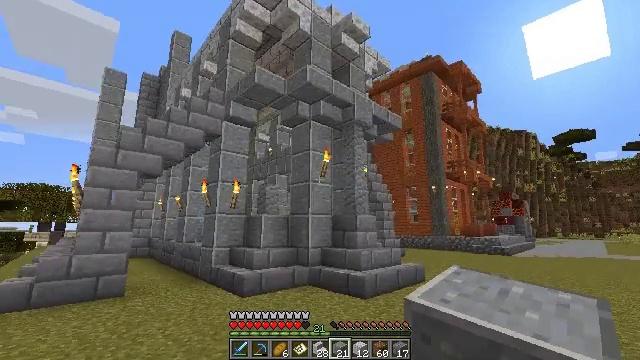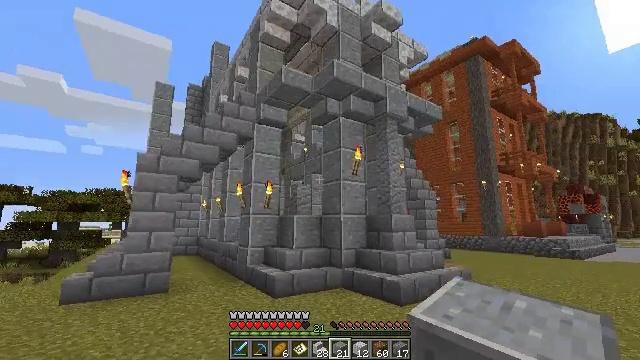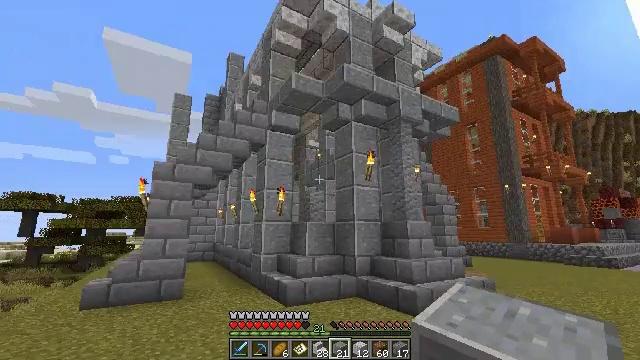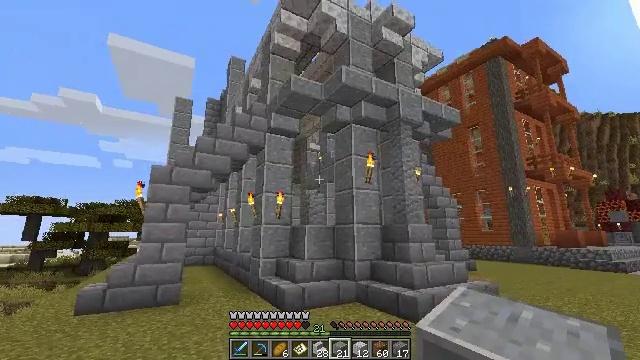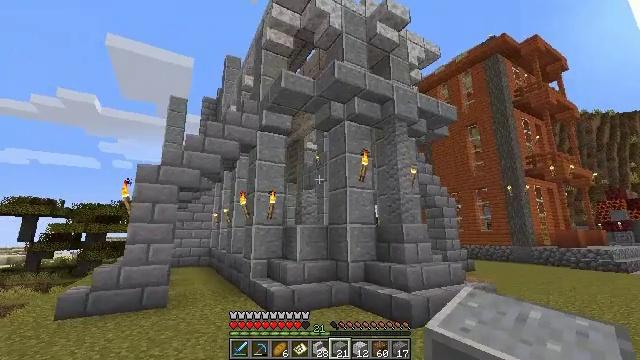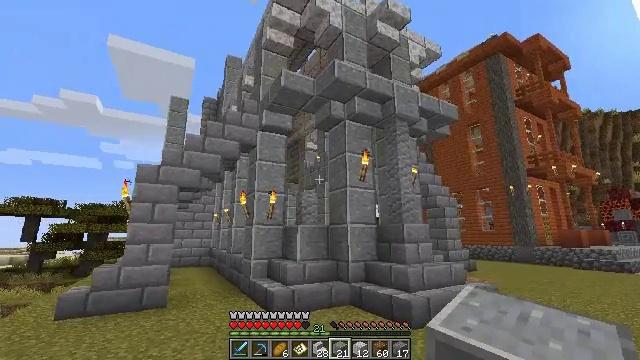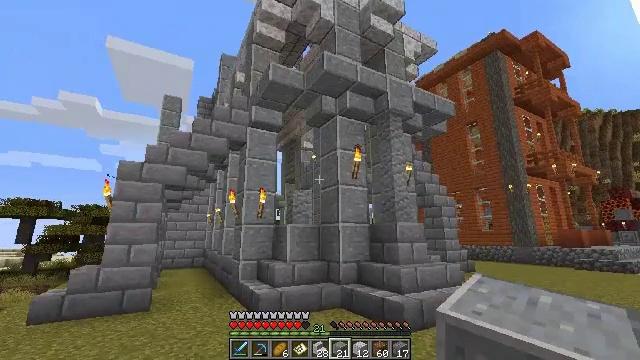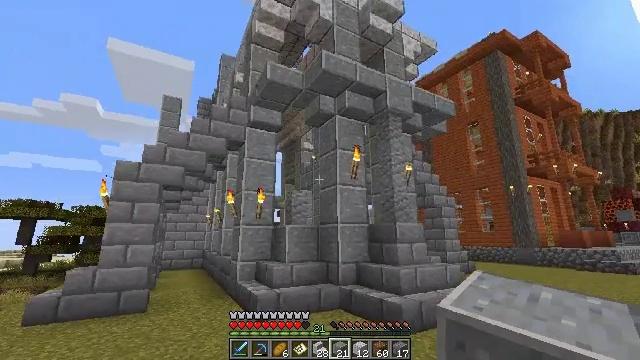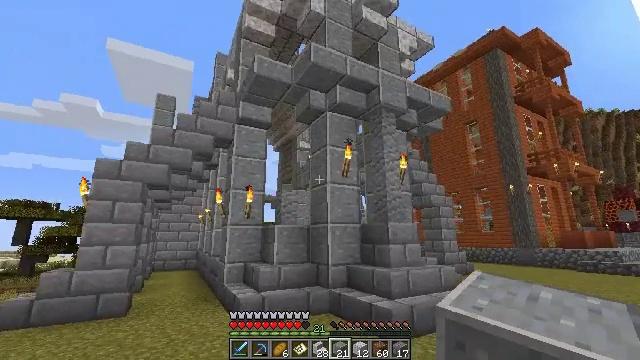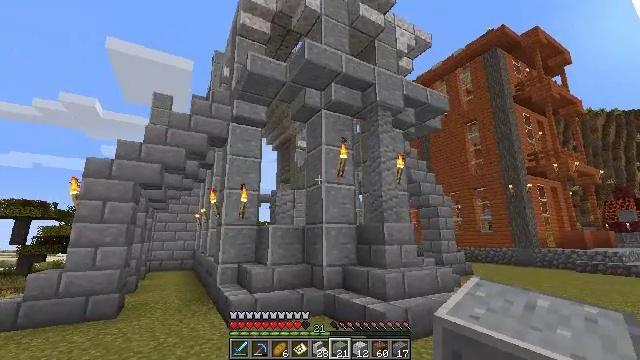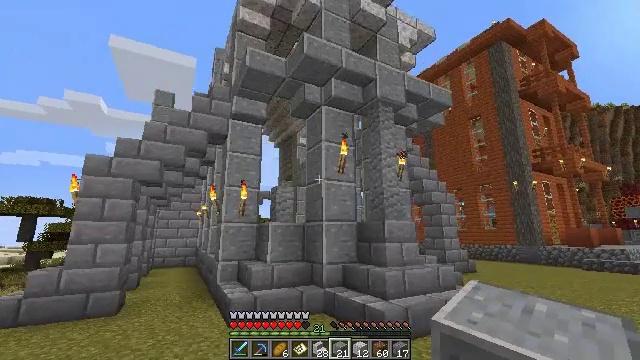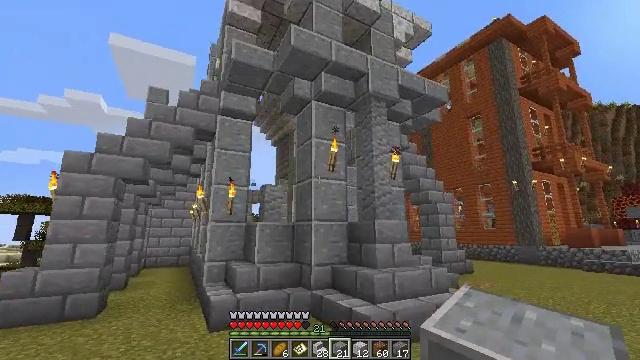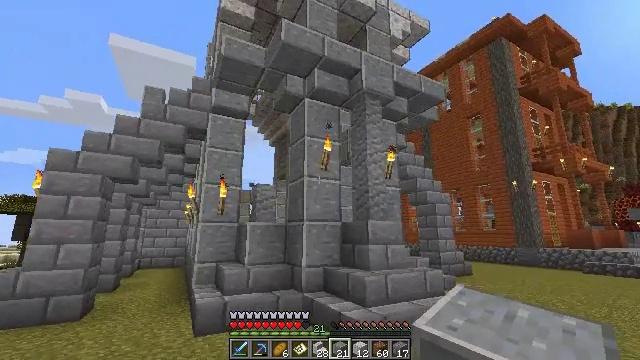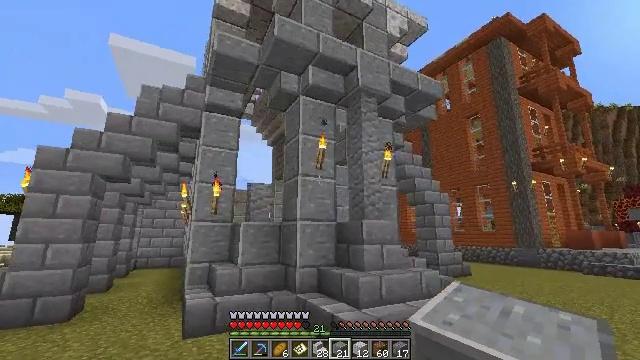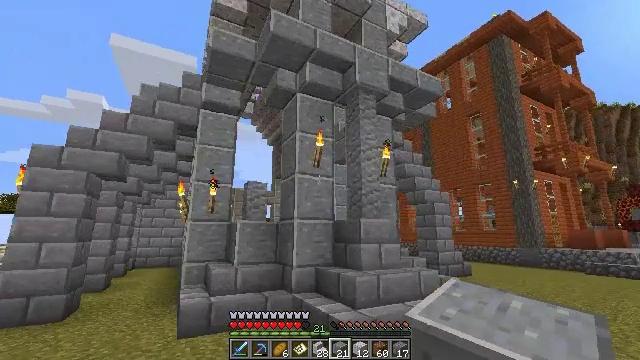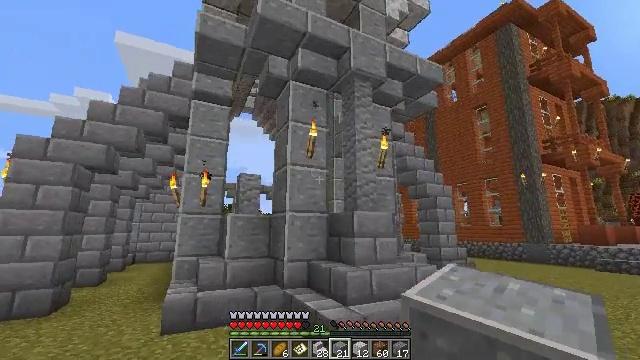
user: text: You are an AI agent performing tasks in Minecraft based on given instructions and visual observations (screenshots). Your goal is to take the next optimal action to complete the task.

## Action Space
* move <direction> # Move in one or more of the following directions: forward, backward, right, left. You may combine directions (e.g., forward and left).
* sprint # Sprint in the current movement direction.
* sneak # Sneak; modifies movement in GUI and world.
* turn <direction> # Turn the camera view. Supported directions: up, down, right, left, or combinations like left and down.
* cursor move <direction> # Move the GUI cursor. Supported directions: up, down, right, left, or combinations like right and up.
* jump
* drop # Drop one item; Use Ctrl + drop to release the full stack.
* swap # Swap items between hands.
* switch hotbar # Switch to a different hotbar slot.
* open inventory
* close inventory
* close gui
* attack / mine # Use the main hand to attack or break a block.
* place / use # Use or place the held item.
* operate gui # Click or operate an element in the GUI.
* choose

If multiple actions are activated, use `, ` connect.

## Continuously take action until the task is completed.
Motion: motion action
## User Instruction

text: Retrieve the polished andesite from the wall.
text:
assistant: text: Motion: move forward and move right, turn left
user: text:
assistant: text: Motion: move forward and move right, turn left and up
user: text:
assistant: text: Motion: move forward and move right
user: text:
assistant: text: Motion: move forward and move right
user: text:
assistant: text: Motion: move forward and move right
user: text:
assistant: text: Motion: move forward and move right
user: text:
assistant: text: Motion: move forward and move right
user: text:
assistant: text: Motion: move forward and move right
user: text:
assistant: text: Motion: move forward and move right
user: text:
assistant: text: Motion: move forward and move right
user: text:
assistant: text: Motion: move forward and move right
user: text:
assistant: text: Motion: move forward and move right
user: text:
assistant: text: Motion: move forward and move right
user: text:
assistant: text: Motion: move forward and move right
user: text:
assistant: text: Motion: move forward and move right, turn left
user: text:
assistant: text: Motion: move forward and move right
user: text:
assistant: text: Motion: move forward and move right
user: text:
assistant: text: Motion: move forward and move right
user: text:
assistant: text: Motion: move right
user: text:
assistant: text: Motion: move right
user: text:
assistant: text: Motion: move right, turn up
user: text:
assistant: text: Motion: move right, turn up
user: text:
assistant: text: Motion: move right
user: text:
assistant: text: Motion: move right, turn left and up
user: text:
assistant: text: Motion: move right, turn left and up
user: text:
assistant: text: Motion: move right, turn left and up
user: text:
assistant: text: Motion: move right, turn up
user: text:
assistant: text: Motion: move right
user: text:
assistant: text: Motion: move right, turn left
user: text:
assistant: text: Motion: move right, turn left and up